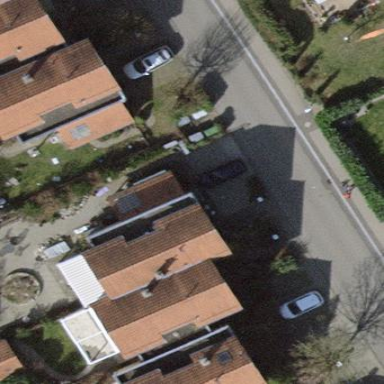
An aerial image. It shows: Terrace building.